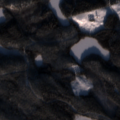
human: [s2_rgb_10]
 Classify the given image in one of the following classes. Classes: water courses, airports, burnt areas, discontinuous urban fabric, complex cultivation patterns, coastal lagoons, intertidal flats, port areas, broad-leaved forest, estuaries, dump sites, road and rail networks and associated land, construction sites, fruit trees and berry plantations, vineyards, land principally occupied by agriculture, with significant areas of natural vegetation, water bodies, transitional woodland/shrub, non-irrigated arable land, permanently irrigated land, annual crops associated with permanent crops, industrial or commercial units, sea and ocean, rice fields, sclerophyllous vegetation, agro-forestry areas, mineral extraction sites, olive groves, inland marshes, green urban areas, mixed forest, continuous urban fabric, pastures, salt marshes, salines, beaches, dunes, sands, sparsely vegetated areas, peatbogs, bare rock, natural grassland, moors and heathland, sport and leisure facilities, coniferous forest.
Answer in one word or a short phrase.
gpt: coniferous forest